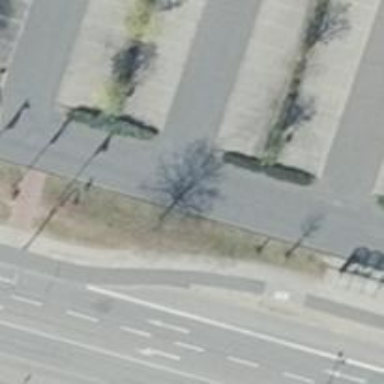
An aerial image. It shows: Paved parking aisle used as service road.